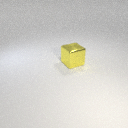
large yellow metal cube